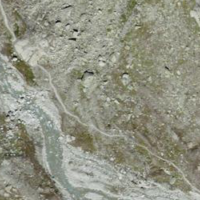
EUNIS habitat code: 47
Species observed at this site:
Jacobaea incana